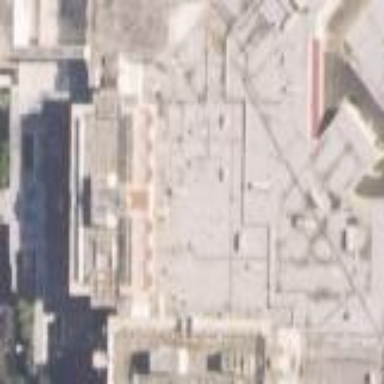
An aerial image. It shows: Hospital building.